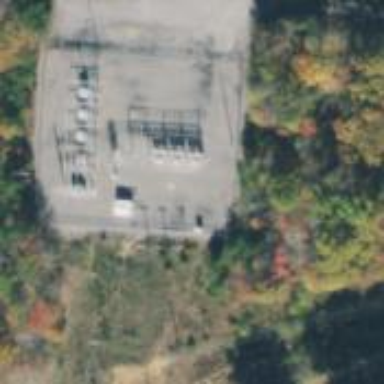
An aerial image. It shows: Power substation.